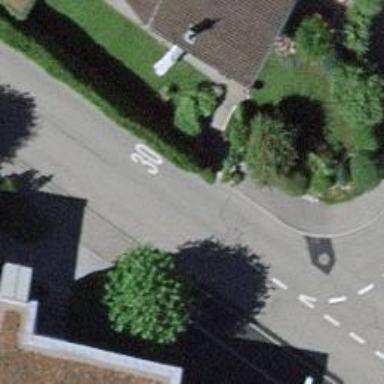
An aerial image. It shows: Kerb serving as barrier.